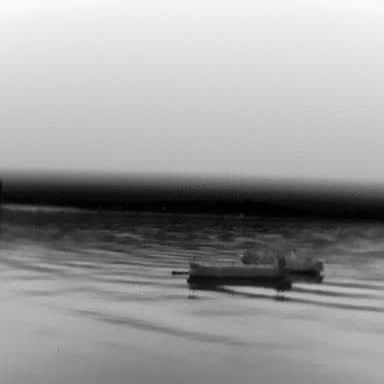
There are two objects shown in the infrared image, including a liner, and a container_ship.